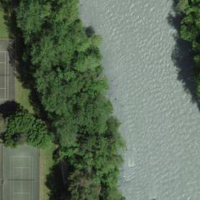
EUNIS habitat code: 15
Species observed at this site:
Phalacrocorax carbo
Euonymus europaeus
Fagus sylvatica